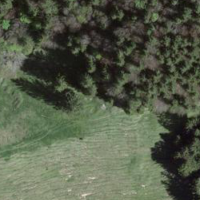
EUNIS habitat code: 44
Species observed at this site:
Luzula campestris